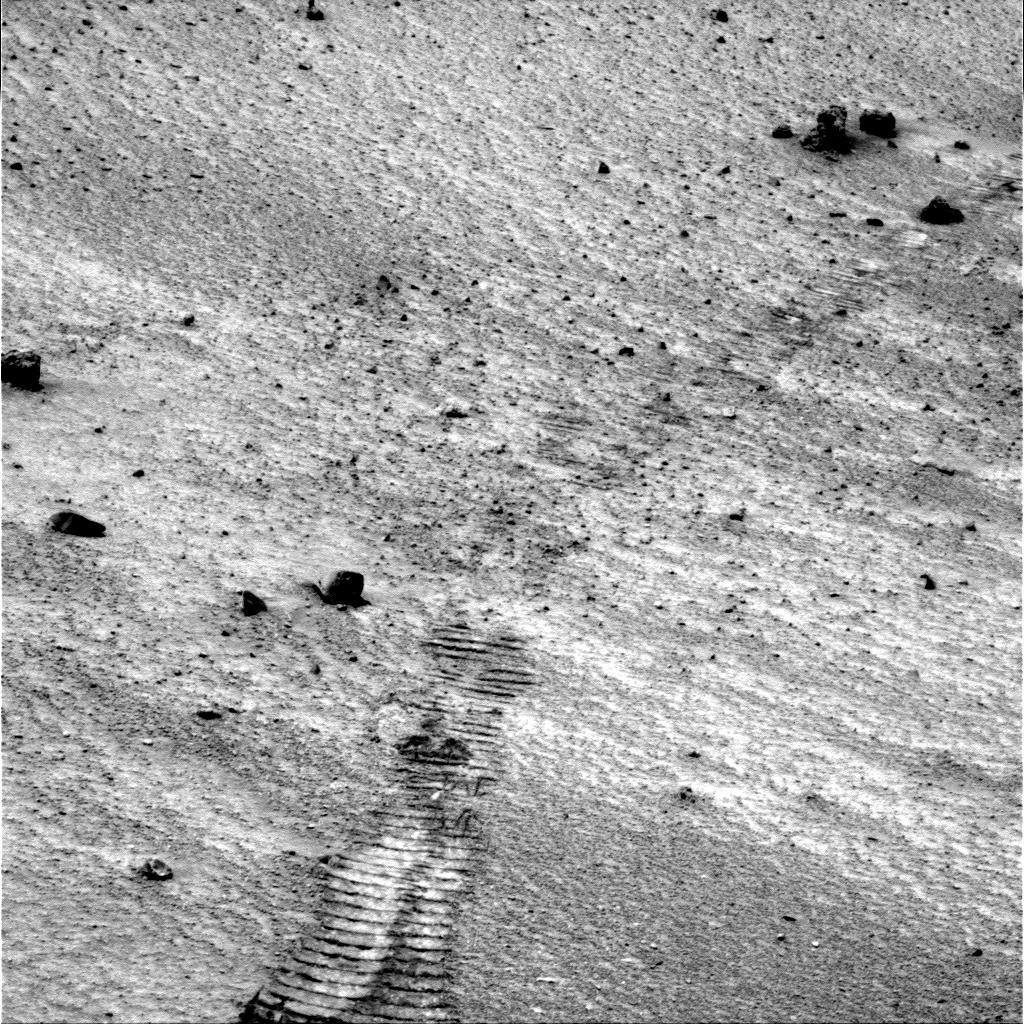
Terrain classes present: Gravel / Sand / Soil, Shadow, Track